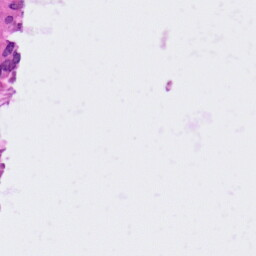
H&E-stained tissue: Ovarian